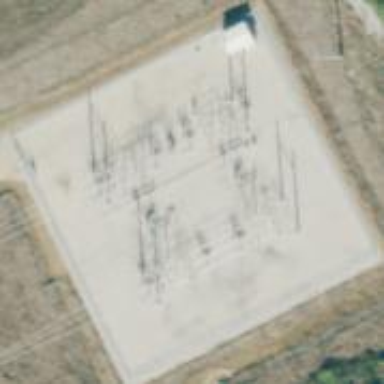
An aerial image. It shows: There is fence around switching substation.